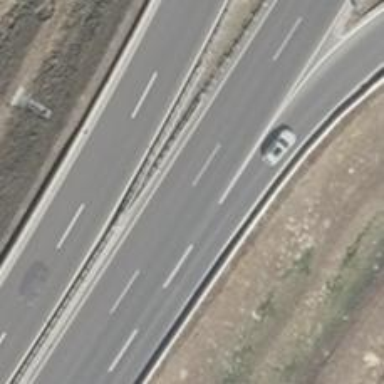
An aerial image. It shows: Asphalt motorway link.